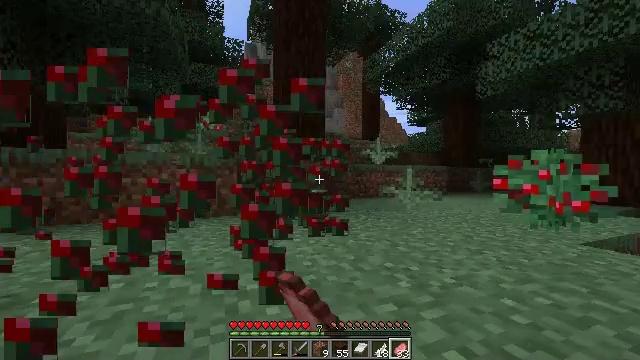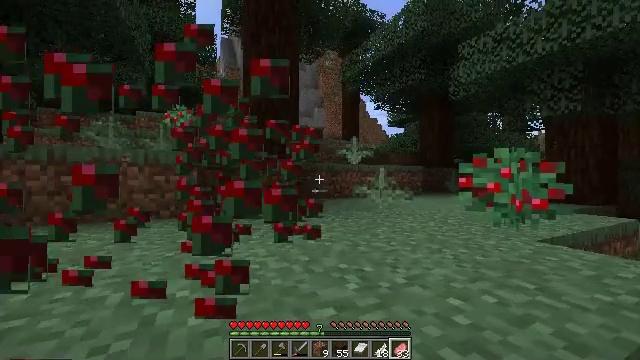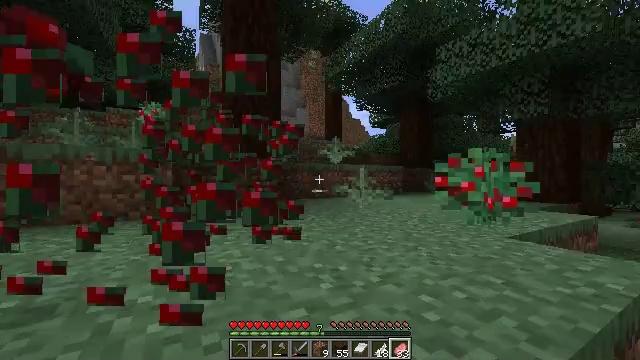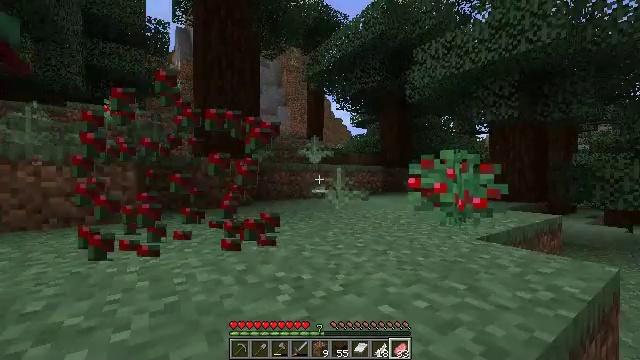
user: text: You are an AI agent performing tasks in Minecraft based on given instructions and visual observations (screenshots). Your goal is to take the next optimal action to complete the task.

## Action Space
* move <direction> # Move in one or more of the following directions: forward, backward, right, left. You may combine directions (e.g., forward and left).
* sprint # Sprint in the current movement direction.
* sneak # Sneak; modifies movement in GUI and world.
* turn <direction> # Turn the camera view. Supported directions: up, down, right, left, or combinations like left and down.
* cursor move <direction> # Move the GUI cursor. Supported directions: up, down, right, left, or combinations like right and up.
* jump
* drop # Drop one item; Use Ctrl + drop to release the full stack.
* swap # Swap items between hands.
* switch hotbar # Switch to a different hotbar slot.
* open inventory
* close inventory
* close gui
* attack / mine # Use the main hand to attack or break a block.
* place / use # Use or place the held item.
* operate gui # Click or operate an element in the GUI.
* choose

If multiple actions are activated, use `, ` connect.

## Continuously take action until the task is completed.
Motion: motion action
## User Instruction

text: Gather materials from the sweet berry bush.
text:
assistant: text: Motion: move forward and move right, sprint, turn right, attack / mine
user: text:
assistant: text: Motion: move forward and move right, sprint, turn right, attack / mine
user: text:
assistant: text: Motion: move forward and move right, sprint, turn right, attack / mine
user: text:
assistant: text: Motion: sprint, attack / mine